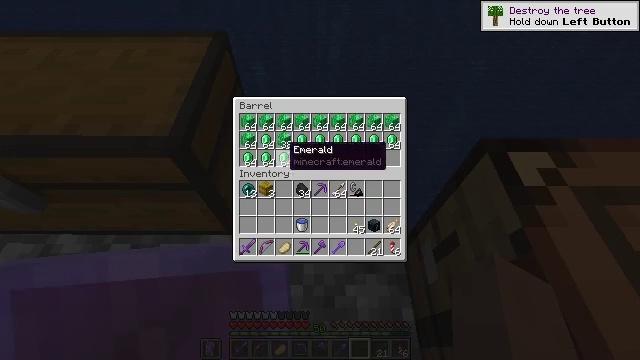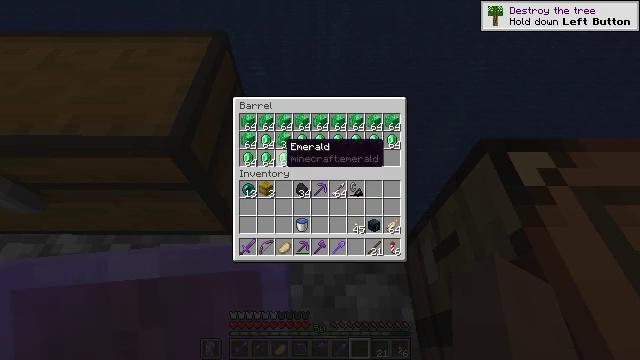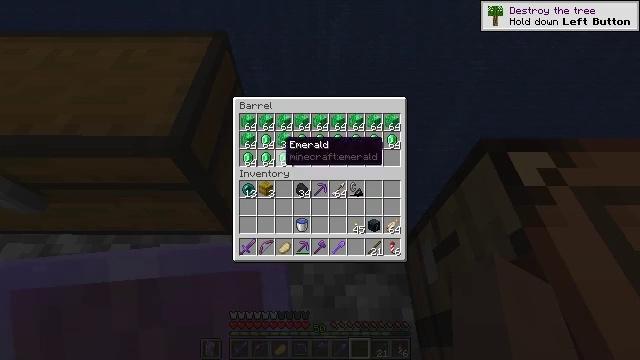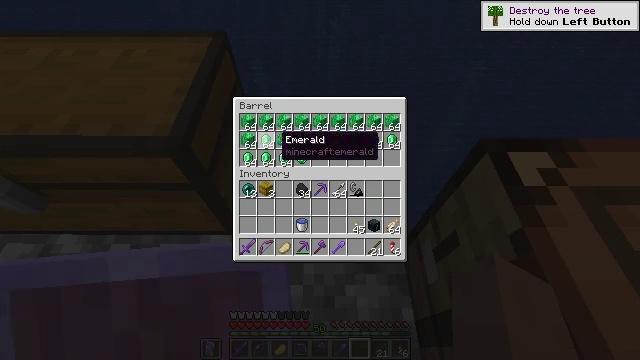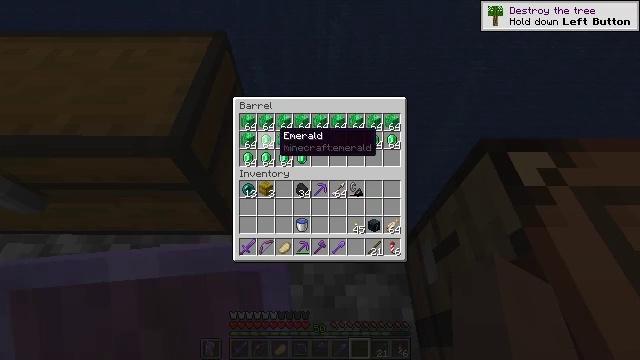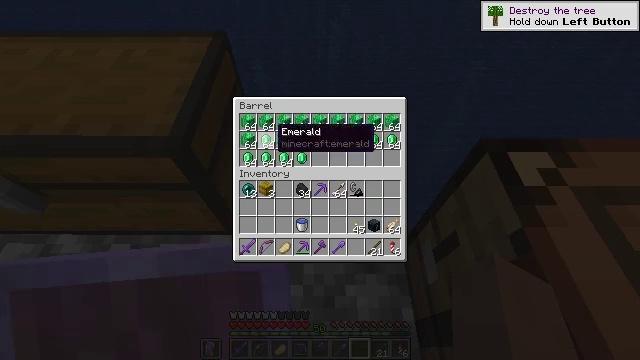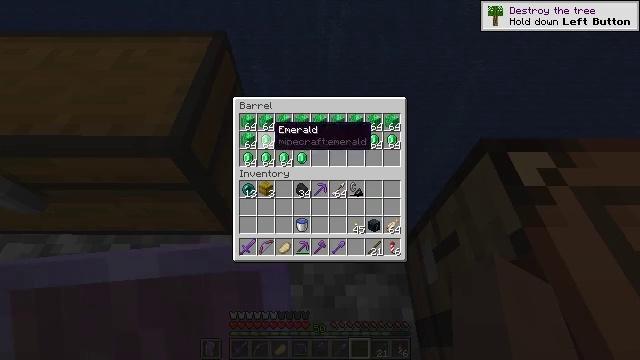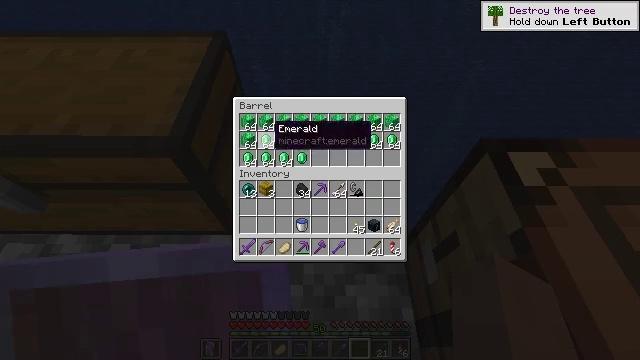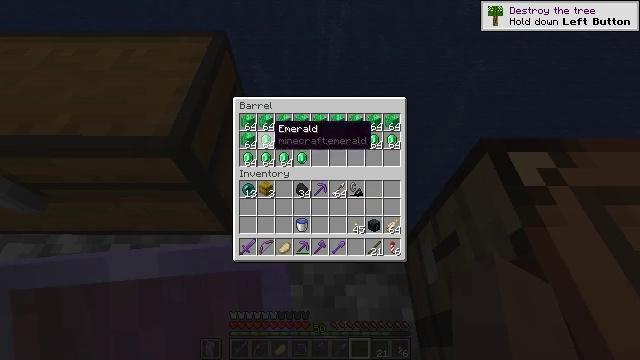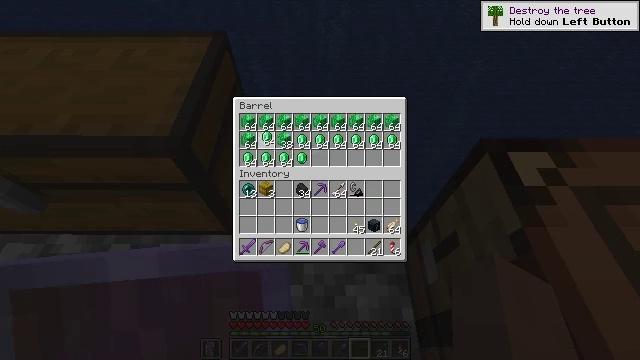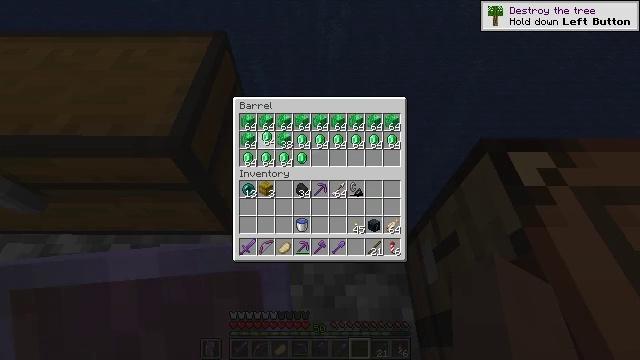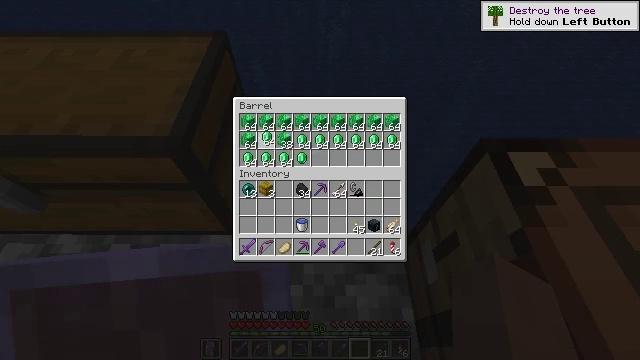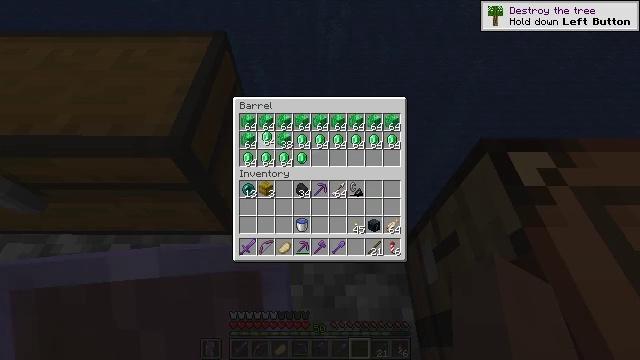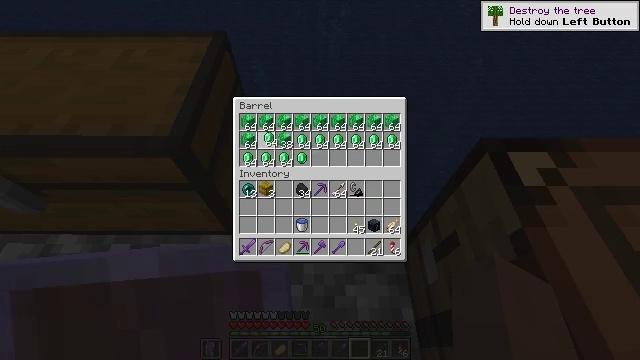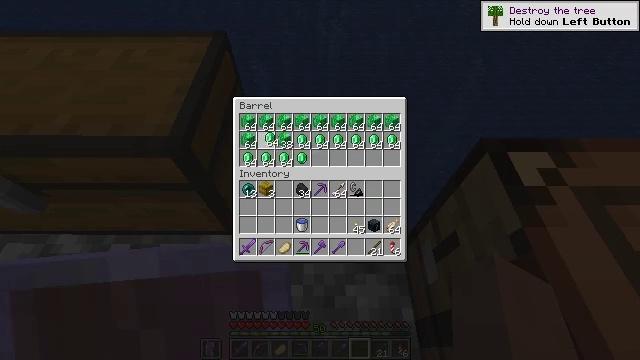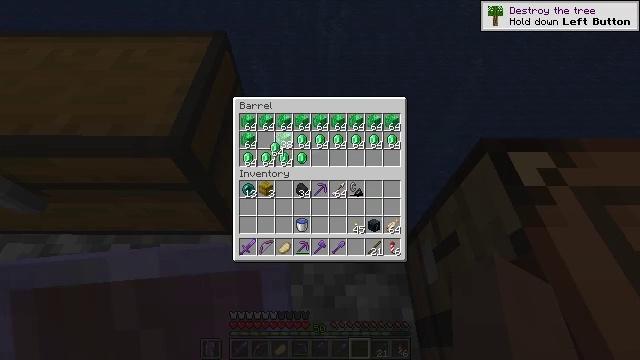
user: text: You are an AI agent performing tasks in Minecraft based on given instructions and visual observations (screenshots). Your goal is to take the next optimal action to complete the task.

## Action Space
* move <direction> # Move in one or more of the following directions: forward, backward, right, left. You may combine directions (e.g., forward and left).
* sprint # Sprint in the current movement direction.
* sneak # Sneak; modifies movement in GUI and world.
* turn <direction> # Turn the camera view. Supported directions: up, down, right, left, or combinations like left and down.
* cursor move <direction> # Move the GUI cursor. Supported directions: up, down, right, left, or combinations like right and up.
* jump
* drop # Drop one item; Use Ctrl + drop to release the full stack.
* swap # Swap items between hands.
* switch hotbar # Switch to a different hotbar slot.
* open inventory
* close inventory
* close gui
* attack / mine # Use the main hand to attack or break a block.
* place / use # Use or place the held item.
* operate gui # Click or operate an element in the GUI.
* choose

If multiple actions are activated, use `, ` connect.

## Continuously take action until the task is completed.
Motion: motion action
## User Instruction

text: Convert emeralds into an emerald block.
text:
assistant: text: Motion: no_op
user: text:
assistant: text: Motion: no_op
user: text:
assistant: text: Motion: no_op
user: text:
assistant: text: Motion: no_op
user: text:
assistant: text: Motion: no_op
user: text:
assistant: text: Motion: no_op
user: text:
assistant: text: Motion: no_op
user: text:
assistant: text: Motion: no_op
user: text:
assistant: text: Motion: attack / mine
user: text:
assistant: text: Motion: attack / mine
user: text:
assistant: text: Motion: attack / mine
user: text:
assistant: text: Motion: no_op
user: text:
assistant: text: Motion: no_op
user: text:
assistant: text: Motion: no_op
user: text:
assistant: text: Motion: turn down
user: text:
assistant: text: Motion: turn down
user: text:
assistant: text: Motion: no_op
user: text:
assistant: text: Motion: no_op
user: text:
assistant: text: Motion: sneak
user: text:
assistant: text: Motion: sneak
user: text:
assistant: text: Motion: sneak
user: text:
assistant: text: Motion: sneak, attack / mine
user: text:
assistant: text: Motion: sneak, attack / mine
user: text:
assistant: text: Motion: sneak, attack / mine
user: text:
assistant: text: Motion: sneak
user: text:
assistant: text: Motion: sneak, attack / mine
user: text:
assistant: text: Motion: sneak, attack / mine
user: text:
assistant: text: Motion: sneak, attack / mine
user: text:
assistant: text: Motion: sneak
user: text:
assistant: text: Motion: sneak